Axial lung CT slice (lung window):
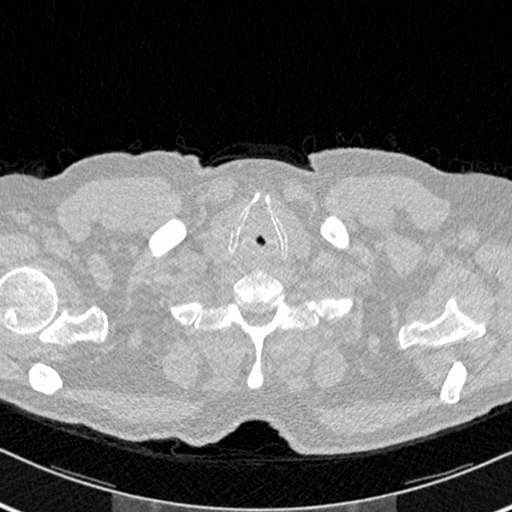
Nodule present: no